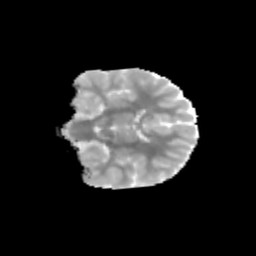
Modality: MD
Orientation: coronal
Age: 9
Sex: female
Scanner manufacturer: siemens
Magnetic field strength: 3 T
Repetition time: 3.8 s
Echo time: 0.07 s